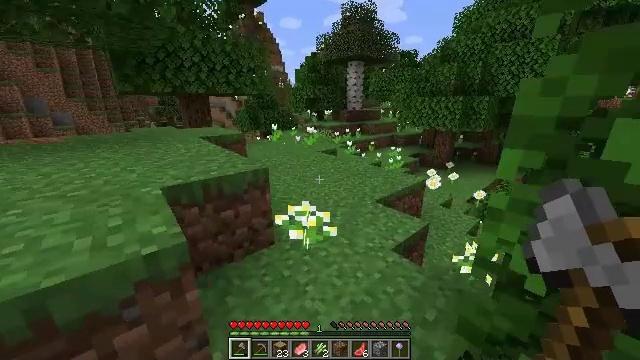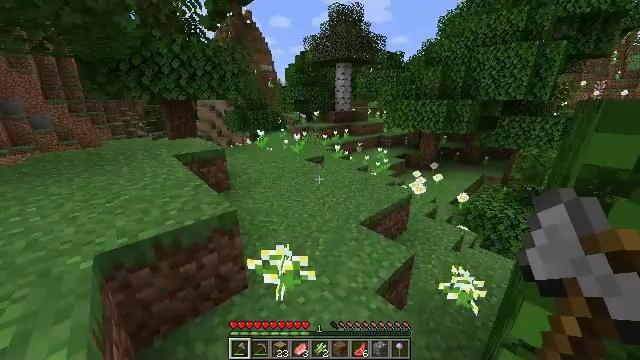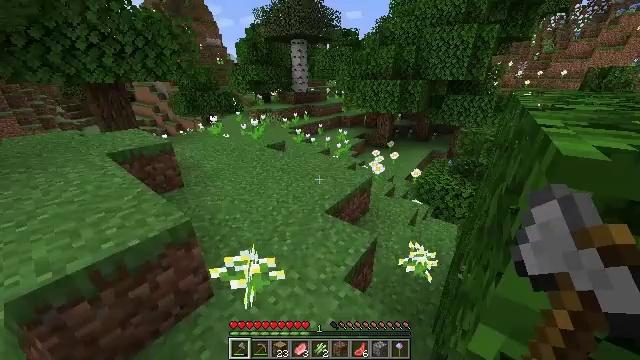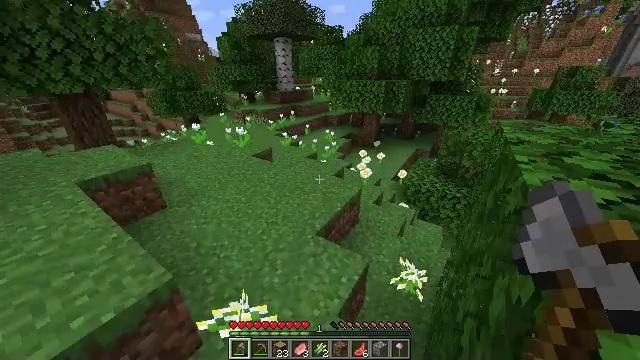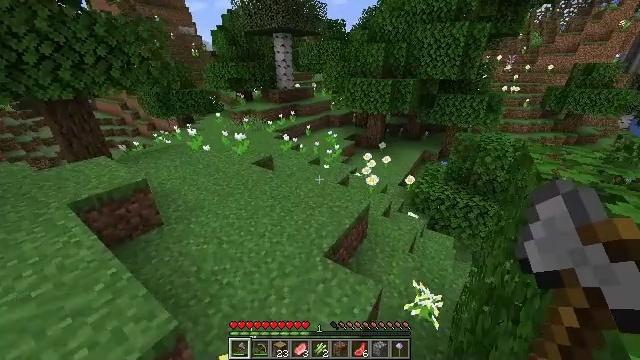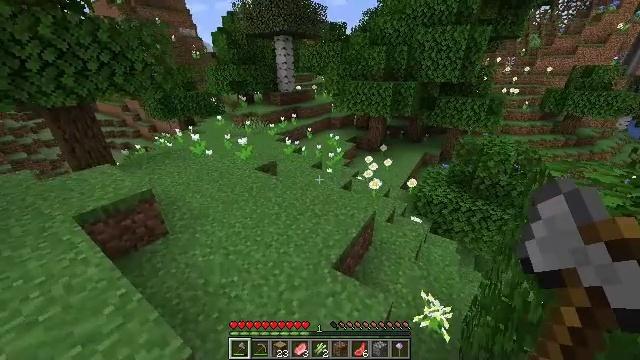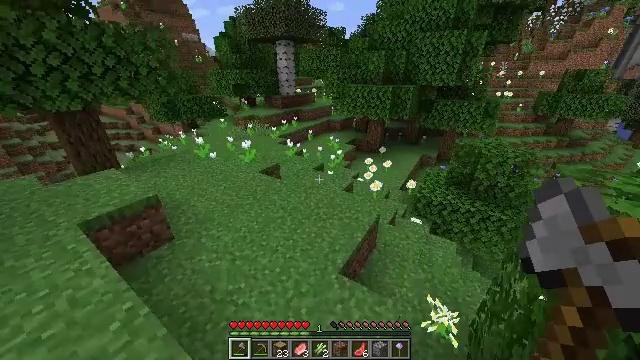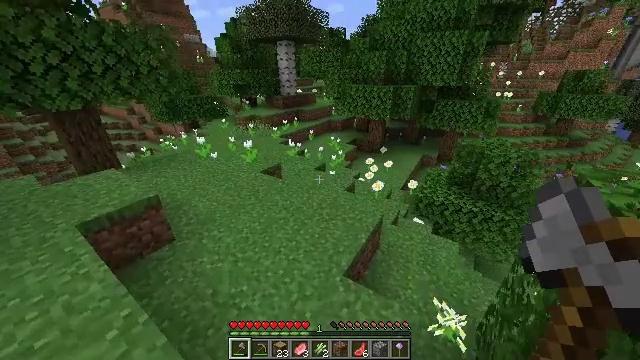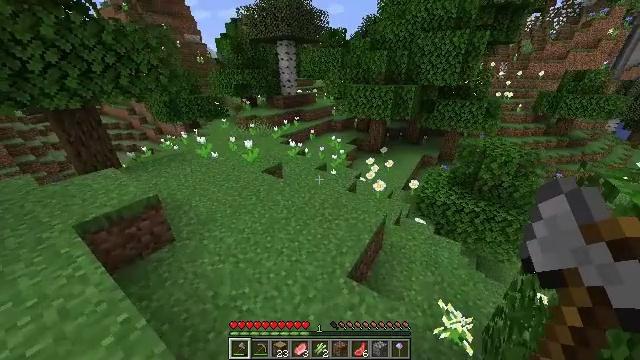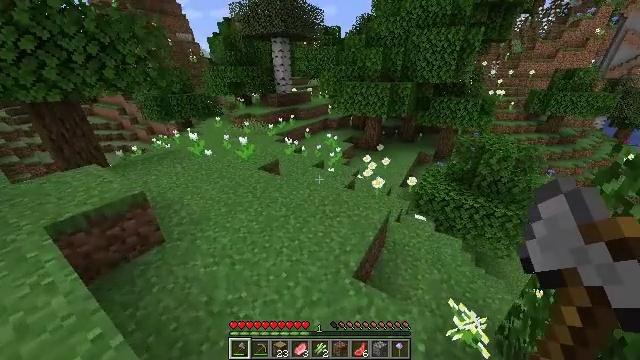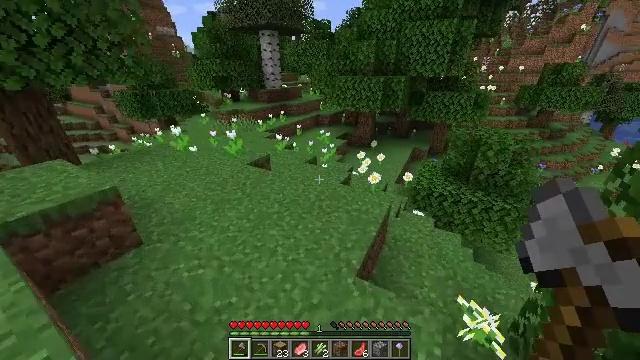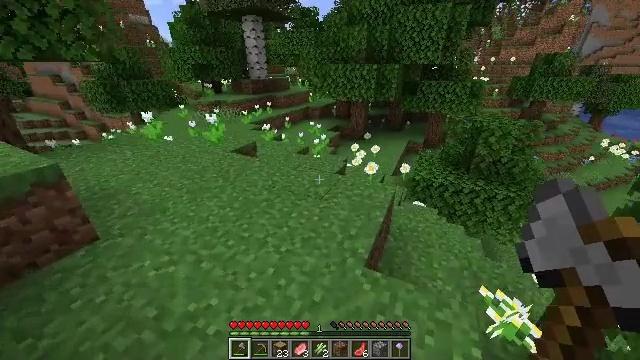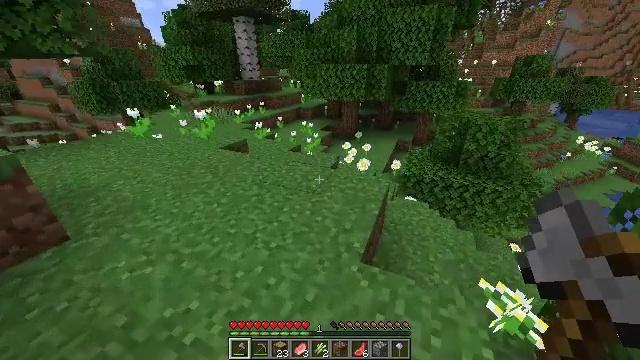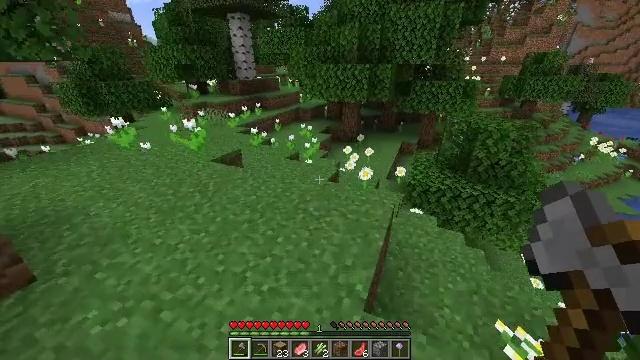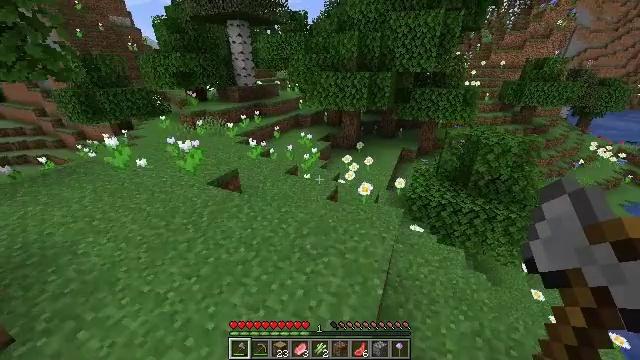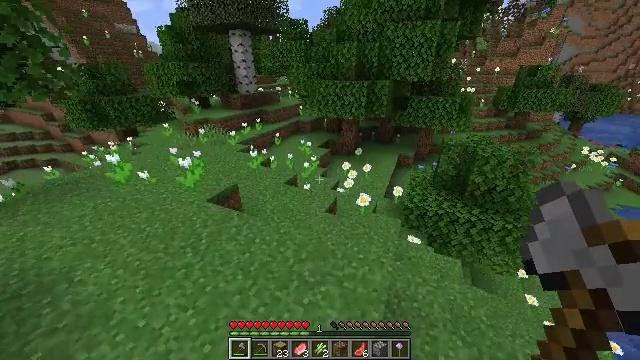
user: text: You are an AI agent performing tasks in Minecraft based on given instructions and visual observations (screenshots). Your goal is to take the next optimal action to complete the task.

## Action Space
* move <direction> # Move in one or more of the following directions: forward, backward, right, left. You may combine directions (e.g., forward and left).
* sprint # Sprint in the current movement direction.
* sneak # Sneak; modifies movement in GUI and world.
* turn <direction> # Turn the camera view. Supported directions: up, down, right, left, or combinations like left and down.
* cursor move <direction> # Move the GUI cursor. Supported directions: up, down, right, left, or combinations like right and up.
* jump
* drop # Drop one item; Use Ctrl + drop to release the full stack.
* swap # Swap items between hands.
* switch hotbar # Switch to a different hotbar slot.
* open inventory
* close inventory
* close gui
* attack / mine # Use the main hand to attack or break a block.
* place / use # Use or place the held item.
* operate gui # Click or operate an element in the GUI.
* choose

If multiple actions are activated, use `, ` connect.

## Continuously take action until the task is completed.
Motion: motion action
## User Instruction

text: Mine a cornflower from the ground.
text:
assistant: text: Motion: move forward, sprint, turn right and down, jump
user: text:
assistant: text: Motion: move forward, sprint, turn right and down, jump
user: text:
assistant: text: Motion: move forward, sprint, turn right and down, jump
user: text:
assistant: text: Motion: move forward, sprint, jump
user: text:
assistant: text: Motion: move forward, sprint, jump
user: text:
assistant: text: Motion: move forward, sprint, jump
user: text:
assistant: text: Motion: move forward, sprint, jump
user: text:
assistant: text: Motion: move forward, sprint, jump
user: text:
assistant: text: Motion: move forward, sprint, turn right, jump
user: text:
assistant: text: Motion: move forward, sprint, turn right, jump
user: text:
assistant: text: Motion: move forward, sprint, turn right, jump
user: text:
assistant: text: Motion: move forward, sprint, turn right, jump
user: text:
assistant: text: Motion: move forward, sprint, jump
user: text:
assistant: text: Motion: move forward, sprint, jump
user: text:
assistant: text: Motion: move forward, sprint, jump
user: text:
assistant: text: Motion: move forward, sprint, turn right and down, jump
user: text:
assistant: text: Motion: move forward, sprint, turn right, jump
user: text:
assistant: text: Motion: move forward, sprint, jump
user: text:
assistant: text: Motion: move forward, sprint, jump
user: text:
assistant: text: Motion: move forward, sprint, jump
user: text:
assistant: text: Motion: move forward, sprint, turn right and down, jump
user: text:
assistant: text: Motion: move forward, sprint, turn right, jump
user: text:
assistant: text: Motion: move forward, sprint, turn right, jump
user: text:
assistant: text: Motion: move forward, sprint, turn right, jump
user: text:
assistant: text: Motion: move forward, sprint, turn right, jump
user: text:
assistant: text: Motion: move forward, sprint, turn right, jump
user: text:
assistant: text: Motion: move forward, sprint, jump
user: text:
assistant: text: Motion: move forward, sprint, jump
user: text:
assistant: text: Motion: move forward, sprint, jump
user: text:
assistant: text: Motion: move forward, sprint, jump